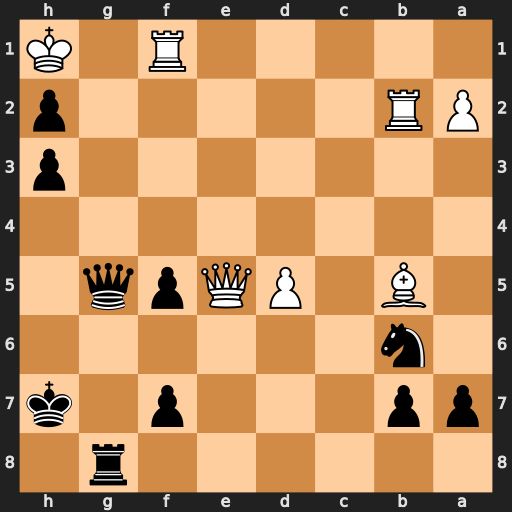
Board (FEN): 6r1/pp3p1k/1n6/1B1PQpq1/8/7p/PR5p/5R1K
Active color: b
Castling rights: -
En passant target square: -
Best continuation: Qg1+ Rxg1 hxg1=Q#